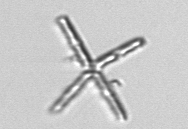
Label: Thalassionema